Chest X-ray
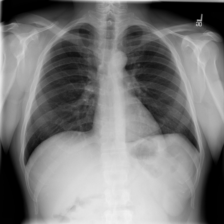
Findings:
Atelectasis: negative
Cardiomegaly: negative
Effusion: negative
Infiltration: positive
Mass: negative
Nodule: negative
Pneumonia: negative
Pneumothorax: negative
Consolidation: negative
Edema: negative
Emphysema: negative
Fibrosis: negative
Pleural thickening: negative
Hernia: negative